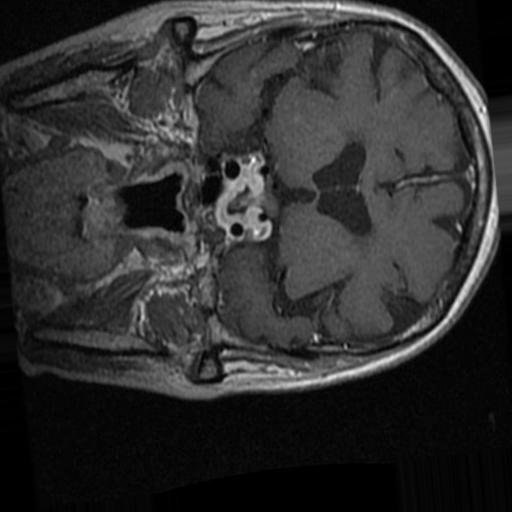
Label: brain_tumor